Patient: sex F, age 34
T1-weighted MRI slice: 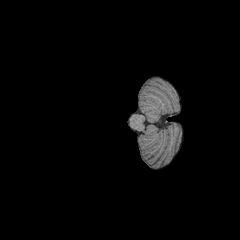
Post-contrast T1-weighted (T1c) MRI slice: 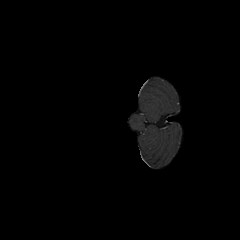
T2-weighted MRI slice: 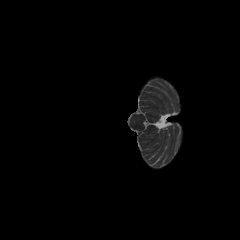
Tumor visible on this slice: no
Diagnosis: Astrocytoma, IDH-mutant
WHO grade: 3